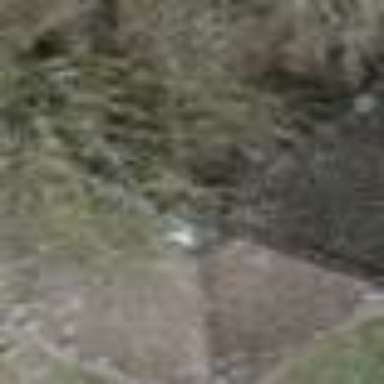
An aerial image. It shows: Roofed shelter at picnic site.